Field crop: maize
Growth stage: 2
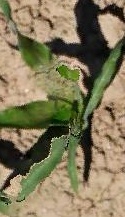
Species: maize